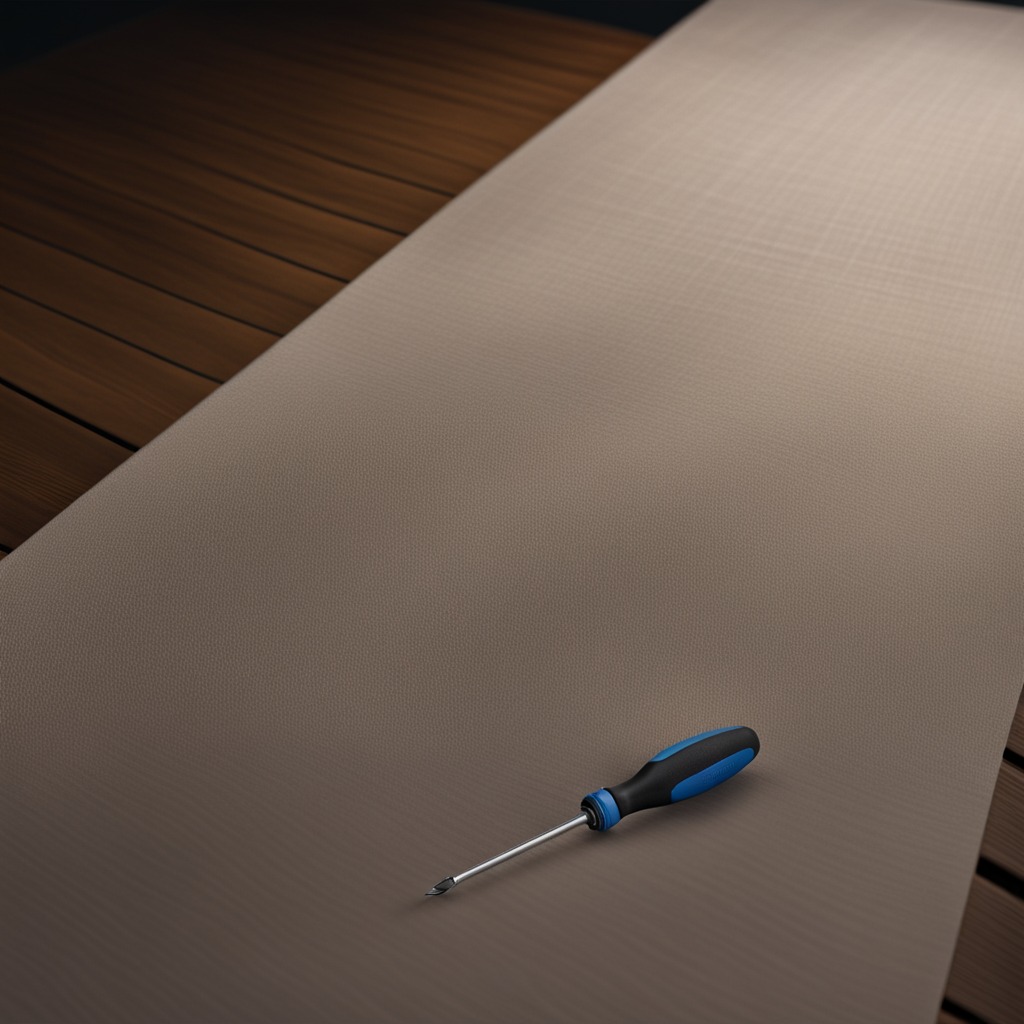
A screwdriver lies on a wooden table in a workshop at night.